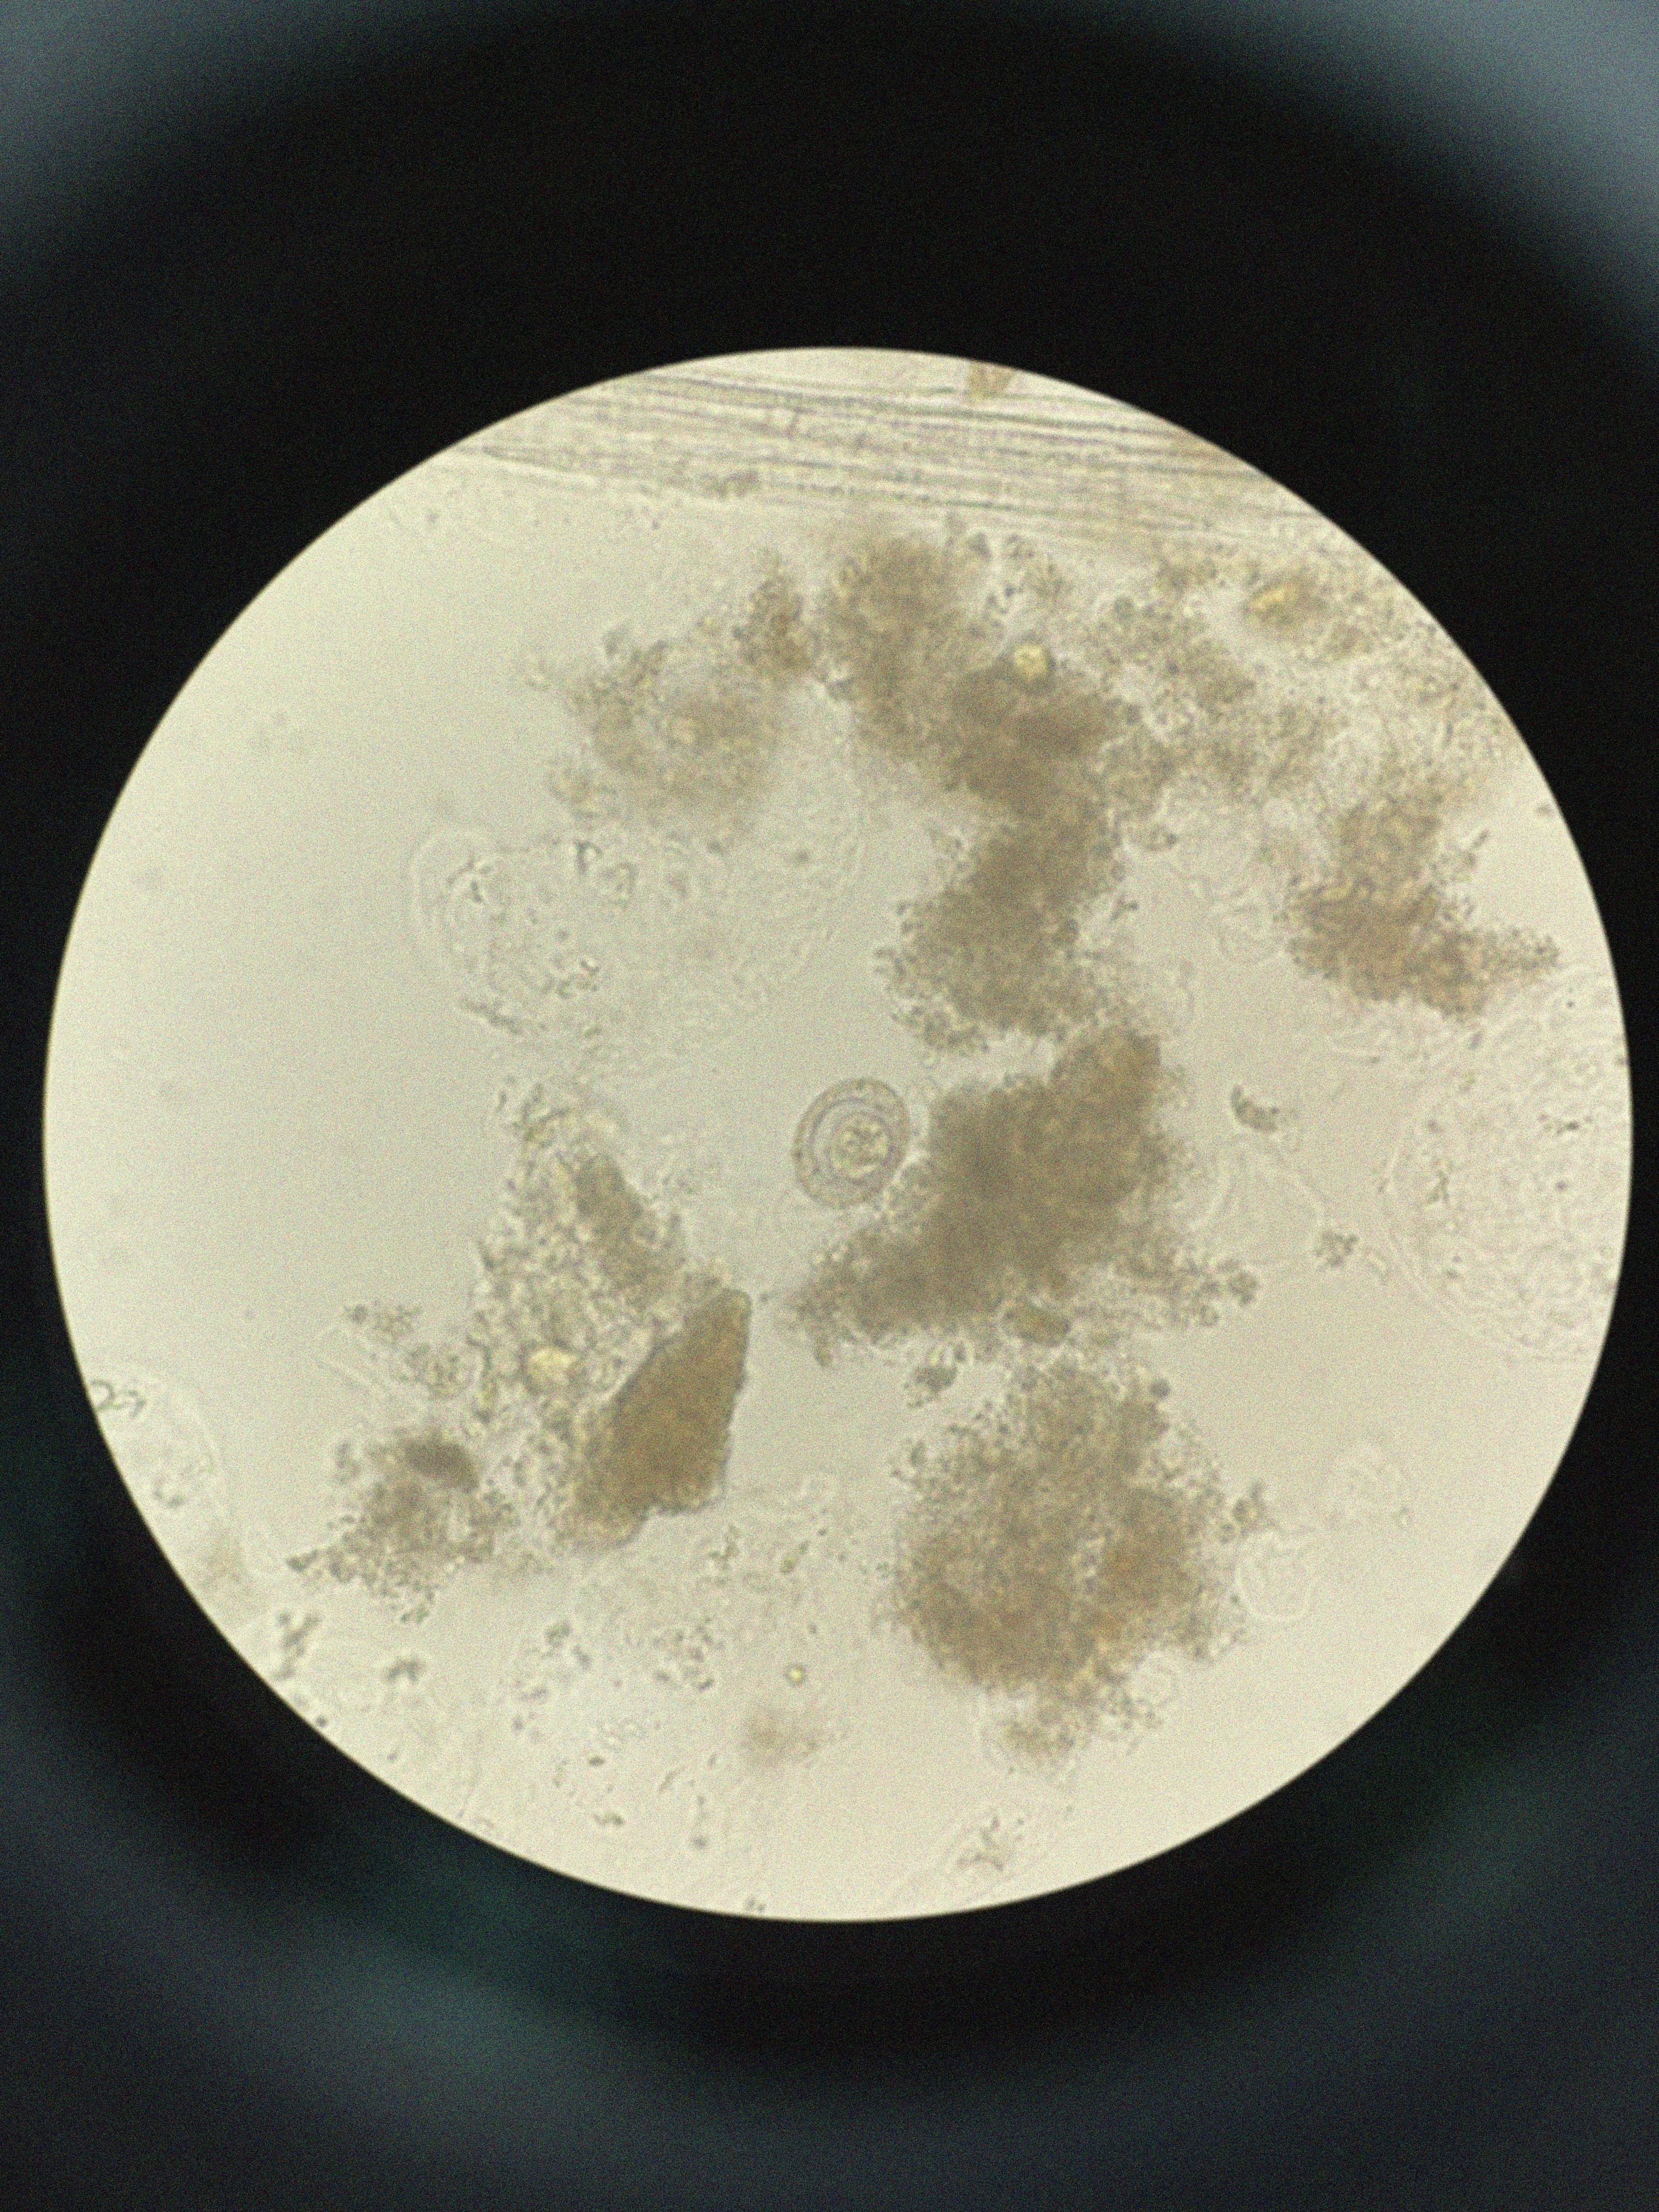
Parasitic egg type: Hymenolepis nana